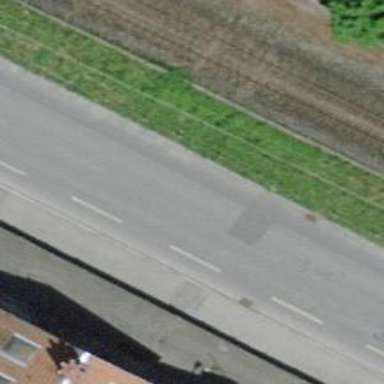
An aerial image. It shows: Residential road with asphalt surface. There is sidewalk on the left and cycling lane on the left side.